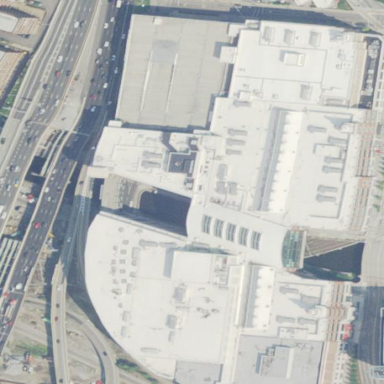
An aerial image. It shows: Retail building that serves as mall.